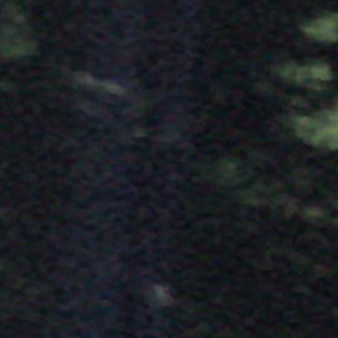
Label: other